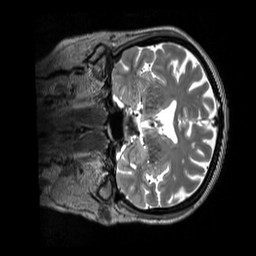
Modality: T2w
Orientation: coronal
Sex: female
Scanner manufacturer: siemens
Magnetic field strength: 3 T
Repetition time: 3.2 s
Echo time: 0.409 s